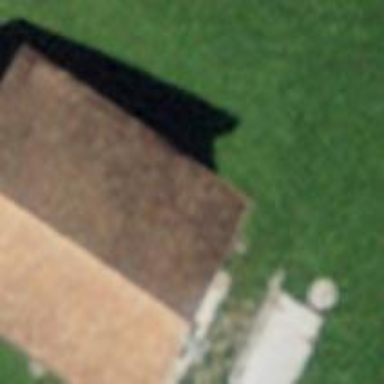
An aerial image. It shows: Rural barn.